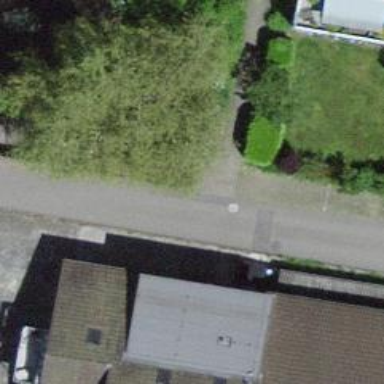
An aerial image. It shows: Parking entrance.